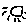
Label: sun